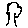
Label: tree